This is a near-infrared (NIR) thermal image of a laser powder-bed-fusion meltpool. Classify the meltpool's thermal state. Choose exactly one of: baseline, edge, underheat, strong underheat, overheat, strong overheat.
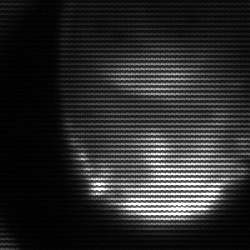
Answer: edge